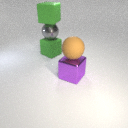
large green rubber cube below large green rubber cube